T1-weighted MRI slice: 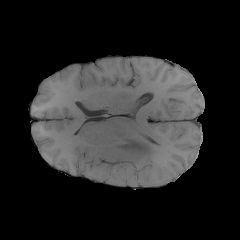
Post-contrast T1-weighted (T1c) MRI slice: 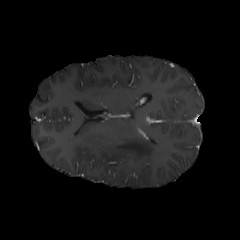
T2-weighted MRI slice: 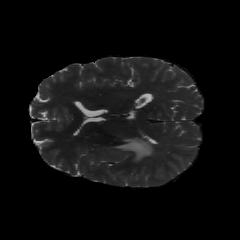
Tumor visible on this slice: yes